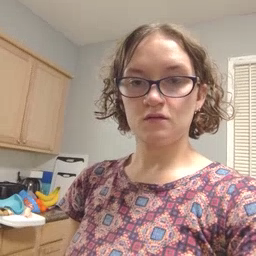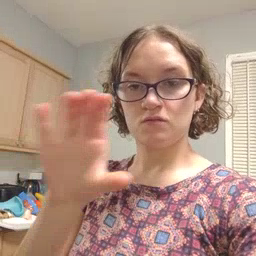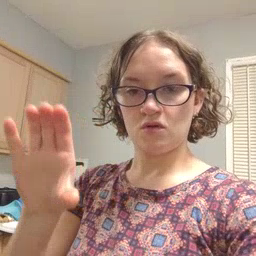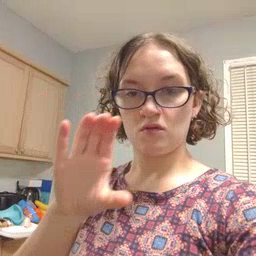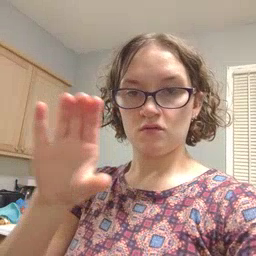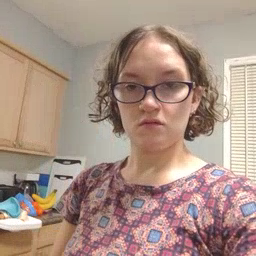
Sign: chocolate